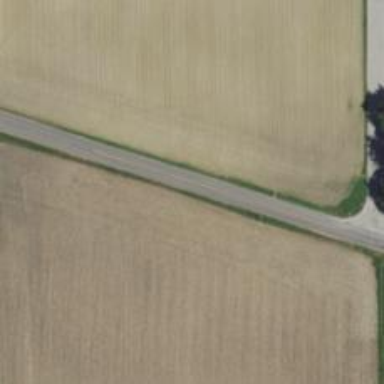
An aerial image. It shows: Tertiary road with asphalt surface.